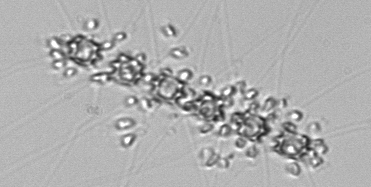
Label: Chaetoceros_didymus_TAG_external_flagellate